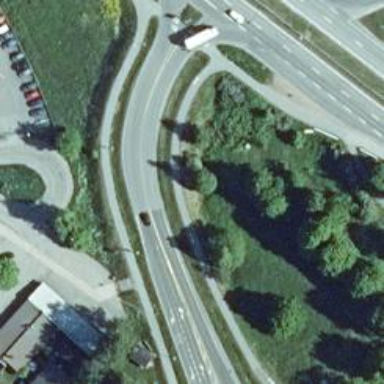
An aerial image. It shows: Asphalt road with secondary link designation.